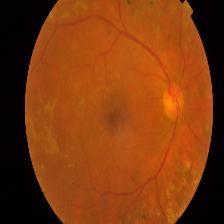
Diabetic retinopathy grade: Proliferative DR